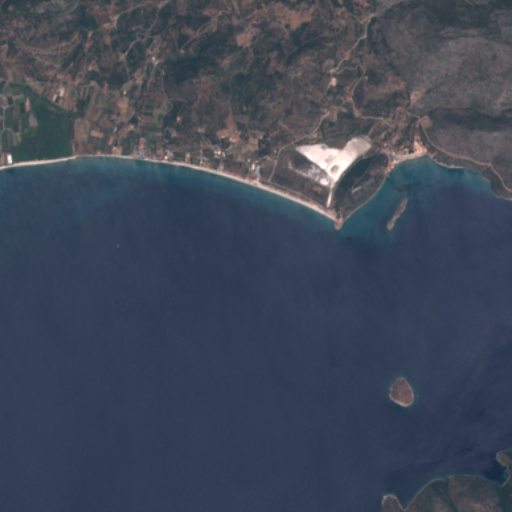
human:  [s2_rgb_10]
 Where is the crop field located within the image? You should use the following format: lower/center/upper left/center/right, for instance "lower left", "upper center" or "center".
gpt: The crop field is located in the upper left of the image.
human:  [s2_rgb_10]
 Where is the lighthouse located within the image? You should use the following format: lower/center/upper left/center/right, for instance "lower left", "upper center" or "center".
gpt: The lighthouse is located in the lower right of the image.
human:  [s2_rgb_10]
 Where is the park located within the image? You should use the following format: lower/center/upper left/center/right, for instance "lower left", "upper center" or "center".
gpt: The park is located in the upper left of the image.
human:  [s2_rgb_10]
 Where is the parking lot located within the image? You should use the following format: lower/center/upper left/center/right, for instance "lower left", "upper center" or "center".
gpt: The parking lot is located in the upper right of the image.
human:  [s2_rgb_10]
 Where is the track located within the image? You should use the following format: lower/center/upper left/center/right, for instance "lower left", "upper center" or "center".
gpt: There is no track in the image.